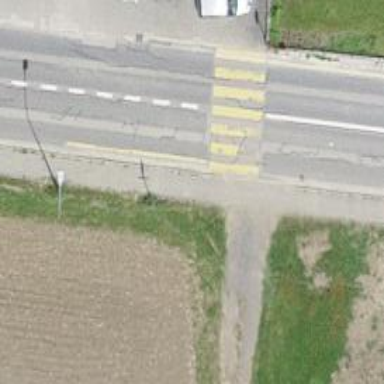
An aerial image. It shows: Uncontrolled zebra crossing with zebra markings.